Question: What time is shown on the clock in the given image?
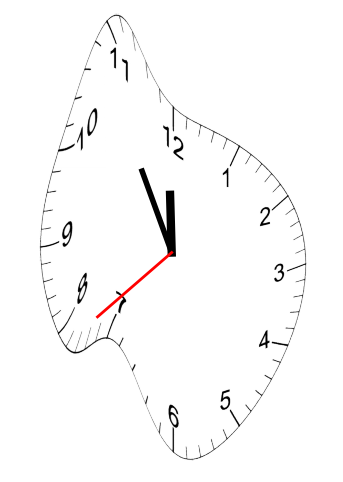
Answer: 11:54:38